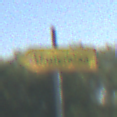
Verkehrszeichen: UmleitungswegweiserLinksweisend
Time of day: Midday
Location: Outdoor (Nature)
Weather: Clear
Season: NotSpecified
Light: Natural